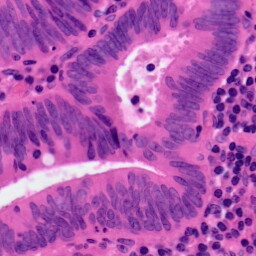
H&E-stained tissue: Colon